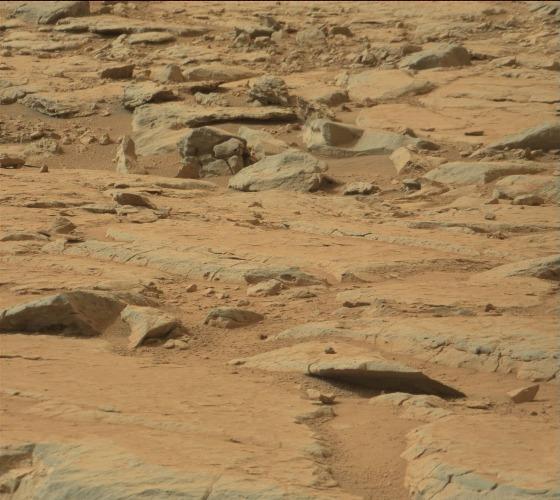
Terrain classes present: Bedrock, Gravel / Sand / Soil, Rock, Shadow